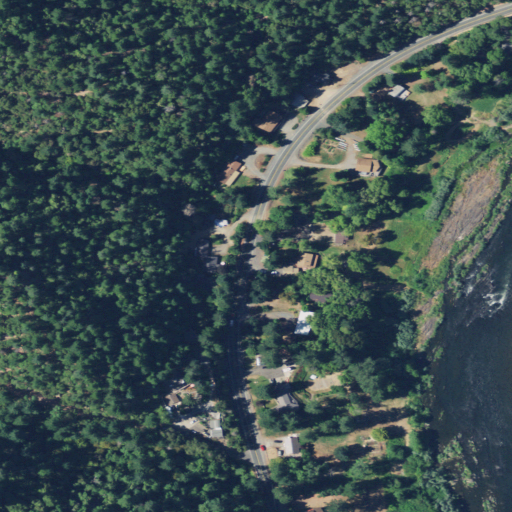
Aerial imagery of valley in Oregon named Red Gulch containing evergreen forest, mixed forest, open development, low intensity development, open water, grassland, herbaceous wetlands, and shrub